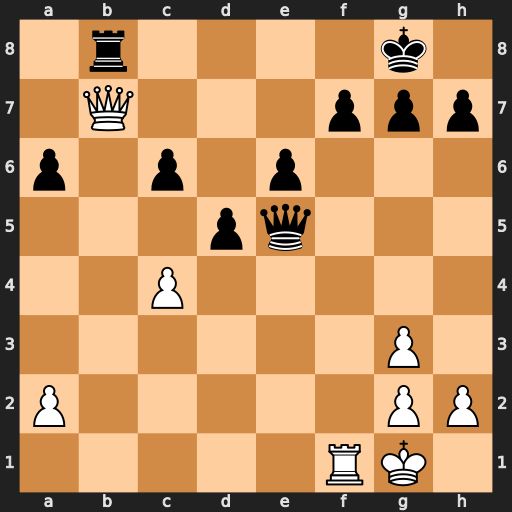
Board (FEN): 1r4k1/1Q3ppp/p1p1p3/3pq3/2P5/6P1/P5PP/5RK1
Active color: w
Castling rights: -
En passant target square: -
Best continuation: Qxf7+ Kh8 Qf8+ Rxf8 Rxf8#